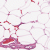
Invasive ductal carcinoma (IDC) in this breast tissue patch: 0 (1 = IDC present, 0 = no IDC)